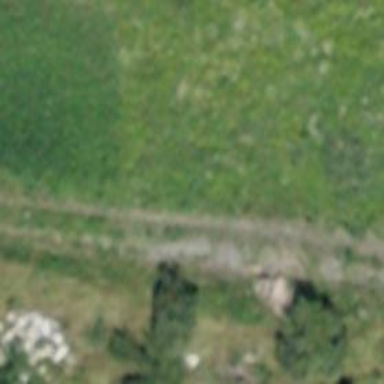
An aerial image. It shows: Track road with grade4 tracktype.